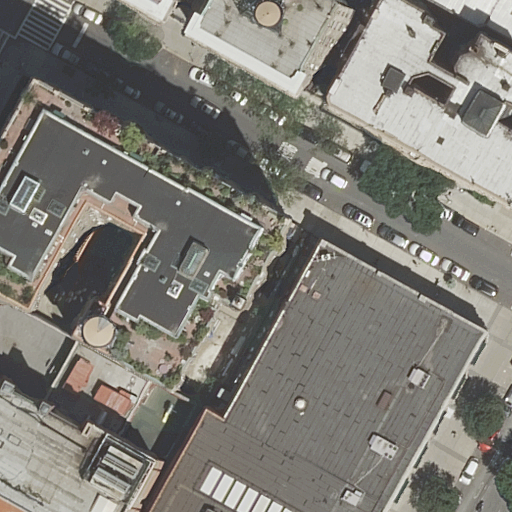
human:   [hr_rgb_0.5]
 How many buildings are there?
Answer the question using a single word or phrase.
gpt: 6

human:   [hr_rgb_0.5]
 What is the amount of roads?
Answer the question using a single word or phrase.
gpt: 2

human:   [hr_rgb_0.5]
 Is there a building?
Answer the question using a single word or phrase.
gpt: yes

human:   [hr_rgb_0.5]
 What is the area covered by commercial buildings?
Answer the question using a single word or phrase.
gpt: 0m2

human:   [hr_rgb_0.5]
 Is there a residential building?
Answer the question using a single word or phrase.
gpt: yes

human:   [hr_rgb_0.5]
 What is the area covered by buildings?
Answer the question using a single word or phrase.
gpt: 4445m2

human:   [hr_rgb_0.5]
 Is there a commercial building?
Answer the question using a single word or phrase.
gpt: no

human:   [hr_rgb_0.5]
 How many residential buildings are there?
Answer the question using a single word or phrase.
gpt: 5

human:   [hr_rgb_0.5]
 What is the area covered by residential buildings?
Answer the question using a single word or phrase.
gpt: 4255m2

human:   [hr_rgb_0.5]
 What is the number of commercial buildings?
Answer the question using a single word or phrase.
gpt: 0

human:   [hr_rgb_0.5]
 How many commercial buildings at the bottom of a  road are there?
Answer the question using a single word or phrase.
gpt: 0

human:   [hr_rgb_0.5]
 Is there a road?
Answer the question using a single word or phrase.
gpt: yes

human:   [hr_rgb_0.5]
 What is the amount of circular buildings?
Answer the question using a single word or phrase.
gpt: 0

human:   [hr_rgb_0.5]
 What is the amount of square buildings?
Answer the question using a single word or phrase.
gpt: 0

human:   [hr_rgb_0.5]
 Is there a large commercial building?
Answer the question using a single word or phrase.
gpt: no

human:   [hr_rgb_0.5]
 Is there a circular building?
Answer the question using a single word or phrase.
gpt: no

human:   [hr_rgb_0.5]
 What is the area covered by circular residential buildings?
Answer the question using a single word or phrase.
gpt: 0m2

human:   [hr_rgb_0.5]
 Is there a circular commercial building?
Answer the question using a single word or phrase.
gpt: no

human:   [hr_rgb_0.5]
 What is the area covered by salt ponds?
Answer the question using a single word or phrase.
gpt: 0m2

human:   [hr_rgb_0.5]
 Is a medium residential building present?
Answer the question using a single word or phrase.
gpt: yes

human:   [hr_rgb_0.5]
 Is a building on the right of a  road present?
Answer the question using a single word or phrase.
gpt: yes

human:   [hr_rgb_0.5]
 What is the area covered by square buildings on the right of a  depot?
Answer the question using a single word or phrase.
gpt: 0m2

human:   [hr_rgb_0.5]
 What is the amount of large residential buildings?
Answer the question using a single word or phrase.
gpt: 3

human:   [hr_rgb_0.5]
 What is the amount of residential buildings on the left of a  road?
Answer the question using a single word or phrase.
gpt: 3

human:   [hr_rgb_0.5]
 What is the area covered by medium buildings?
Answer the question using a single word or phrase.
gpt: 507m2

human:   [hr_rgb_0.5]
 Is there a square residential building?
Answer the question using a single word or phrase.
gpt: no

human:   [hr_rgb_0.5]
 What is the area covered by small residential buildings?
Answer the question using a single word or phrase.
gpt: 83m2

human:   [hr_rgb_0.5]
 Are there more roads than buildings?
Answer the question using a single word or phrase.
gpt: no

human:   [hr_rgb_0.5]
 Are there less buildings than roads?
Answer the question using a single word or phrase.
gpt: no

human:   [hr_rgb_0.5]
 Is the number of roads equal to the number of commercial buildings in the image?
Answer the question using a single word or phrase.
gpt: no

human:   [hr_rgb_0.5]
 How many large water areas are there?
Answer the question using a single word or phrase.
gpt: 0

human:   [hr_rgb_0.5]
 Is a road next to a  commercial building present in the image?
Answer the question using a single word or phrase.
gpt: no

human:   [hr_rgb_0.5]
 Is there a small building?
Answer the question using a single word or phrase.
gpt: yes

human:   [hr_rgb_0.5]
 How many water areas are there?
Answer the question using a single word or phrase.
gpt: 0

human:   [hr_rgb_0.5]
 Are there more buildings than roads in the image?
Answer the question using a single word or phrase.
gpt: yes

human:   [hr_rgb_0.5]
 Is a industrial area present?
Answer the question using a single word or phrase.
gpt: no

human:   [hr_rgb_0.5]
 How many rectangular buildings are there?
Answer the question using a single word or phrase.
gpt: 3

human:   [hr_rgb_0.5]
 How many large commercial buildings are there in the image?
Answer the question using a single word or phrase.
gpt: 0

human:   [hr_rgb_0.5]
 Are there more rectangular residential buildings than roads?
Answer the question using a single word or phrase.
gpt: no

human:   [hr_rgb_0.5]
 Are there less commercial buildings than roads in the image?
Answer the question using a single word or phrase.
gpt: yes

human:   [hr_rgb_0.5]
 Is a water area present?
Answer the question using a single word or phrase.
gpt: no

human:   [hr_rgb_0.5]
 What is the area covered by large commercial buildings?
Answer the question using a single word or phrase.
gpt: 0m2

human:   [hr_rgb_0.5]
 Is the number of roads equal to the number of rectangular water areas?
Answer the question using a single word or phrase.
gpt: no

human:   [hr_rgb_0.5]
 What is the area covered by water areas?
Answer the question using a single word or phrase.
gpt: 0m2

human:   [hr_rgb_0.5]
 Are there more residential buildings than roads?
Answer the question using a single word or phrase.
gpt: yes

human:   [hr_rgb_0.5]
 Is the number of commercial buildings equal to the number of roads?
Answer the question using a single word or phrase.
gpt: no

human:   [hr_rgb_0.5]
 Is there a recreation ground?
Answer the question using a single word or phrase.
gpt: no

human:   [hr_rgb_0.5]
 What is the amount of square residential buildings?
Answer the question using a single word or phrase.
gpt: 0

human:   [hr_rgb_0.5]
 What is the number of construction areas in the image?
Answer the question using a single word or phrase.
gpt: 0

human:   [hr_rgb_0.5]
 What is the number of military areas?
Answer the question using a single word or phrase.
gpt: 0

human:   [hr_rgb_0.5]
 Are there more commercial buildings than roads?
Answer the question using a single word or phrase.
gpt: no

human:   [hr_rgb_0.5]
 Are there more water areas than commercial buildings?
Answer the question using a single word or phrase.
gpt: no

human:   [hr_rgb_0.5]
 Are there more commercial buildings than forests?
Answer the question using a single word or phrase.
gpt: no

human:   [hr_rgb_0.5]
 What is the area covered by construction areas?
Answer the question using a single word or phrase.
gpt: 0m2

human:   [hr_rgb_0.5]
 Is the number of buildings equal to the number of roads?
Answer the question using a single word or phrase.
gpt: no

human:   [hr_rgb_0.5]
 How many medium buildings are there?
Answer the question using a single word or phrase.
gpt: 2

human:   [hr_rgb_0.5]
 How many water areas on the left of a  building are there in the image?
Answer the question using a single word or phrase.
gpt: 0

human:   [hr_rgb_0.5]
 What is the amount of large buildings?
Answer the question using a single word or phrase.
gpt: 3

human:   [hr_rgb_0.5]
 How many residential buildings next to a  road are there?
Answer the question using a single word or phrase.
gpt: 5

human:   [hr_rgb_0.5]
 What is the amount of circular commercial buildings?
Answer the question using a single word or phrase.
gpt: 0

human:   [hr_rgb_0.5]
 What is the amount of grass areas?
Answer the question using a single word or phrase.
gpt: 0

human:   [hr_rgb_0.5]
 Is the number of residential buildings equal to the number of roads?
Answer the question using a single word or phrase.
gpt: no

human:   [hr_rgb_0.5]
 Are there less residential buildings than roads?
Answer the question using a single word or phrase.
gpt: no

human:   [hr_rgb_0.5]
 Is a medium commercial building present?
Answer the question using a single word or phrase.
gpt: no